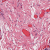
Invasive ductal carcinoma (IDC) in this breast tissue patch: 0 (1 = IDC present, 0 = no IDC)